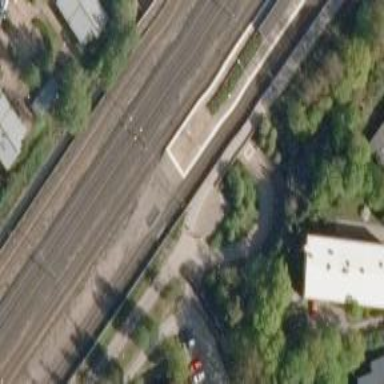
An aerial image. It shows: Level crossing along the railway with gate barrier.